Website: home-depot
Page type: payment
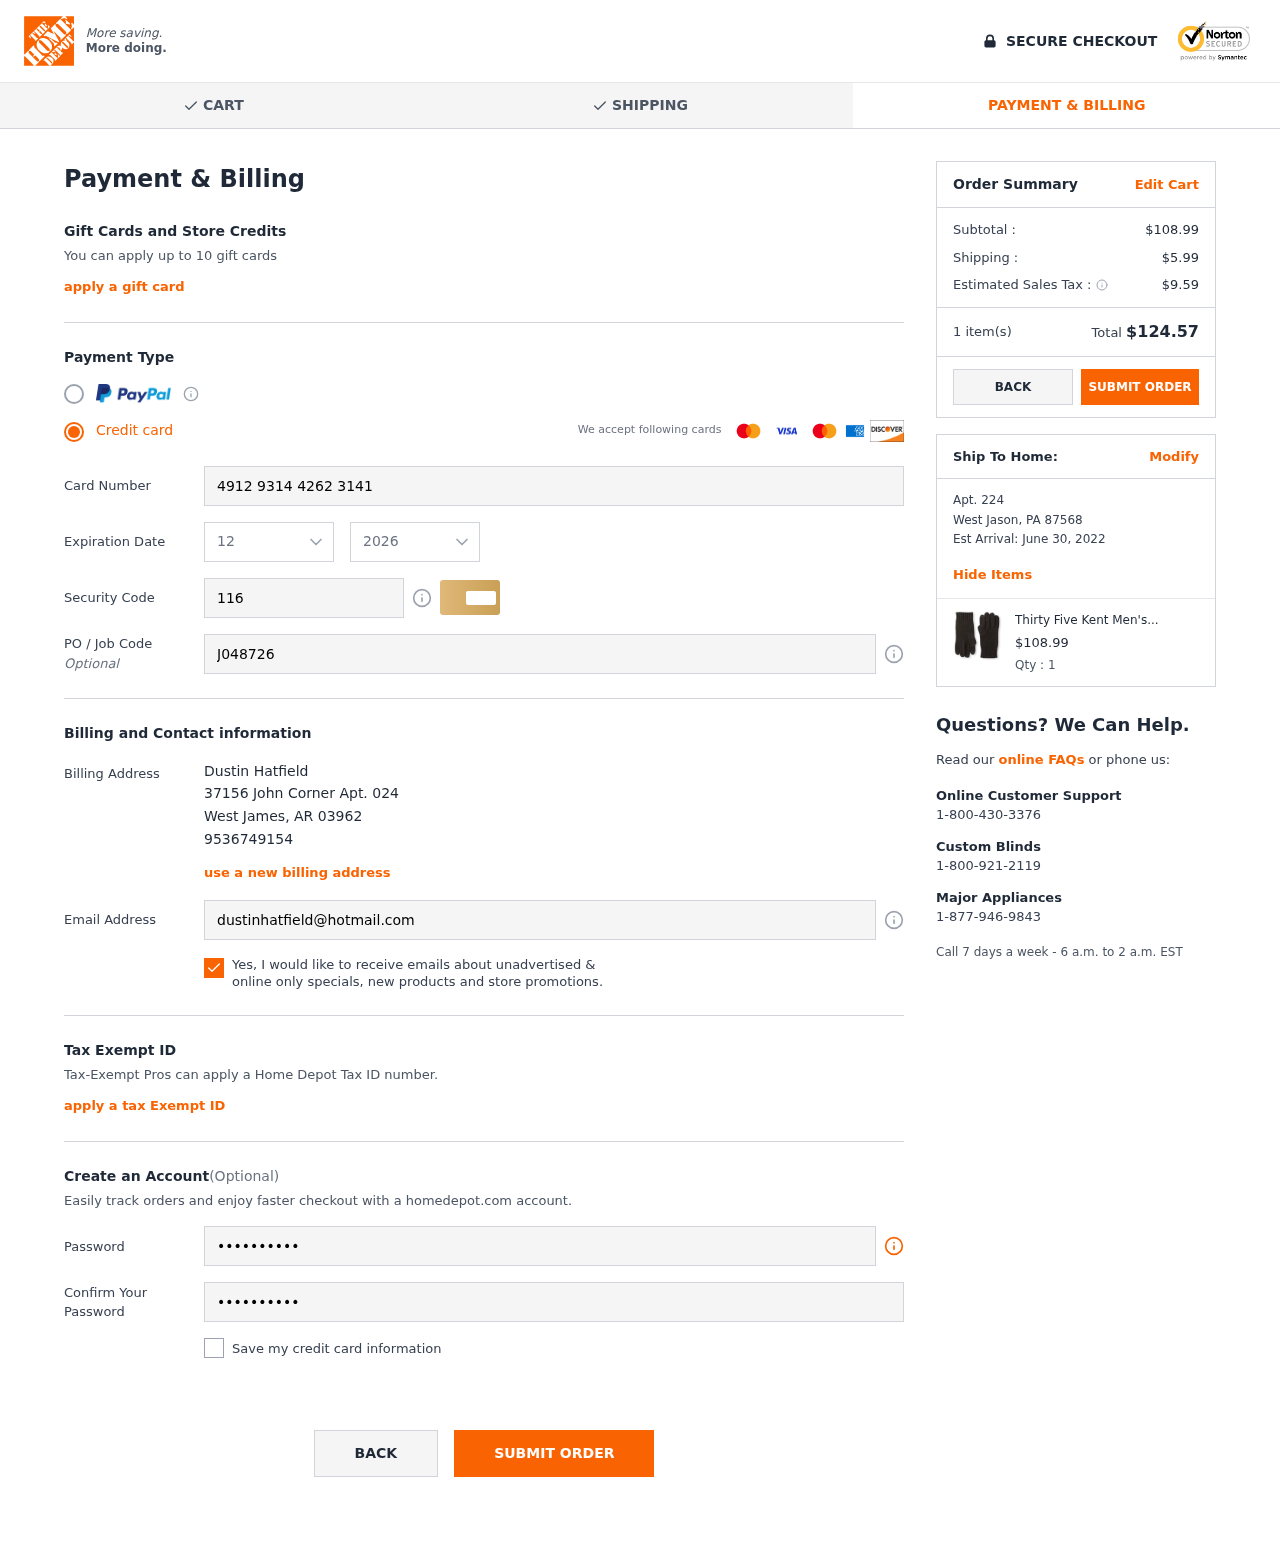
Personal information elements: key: PII_CARD_CVV
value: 116
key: PII_CARD_EXPIRY_MONTH
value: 12
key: PII_CARD_EXPIRY_YEAR
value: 26
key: PII_CARD_NUMBER
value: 4912 9314 4262 3141
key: PII_CITY
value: West James
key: PII_CITY2
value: West Jason
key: PII_EMAIL
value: dustinhatfield@hotmail.com
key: PII_FULLNAME
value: Dustin Hatfield
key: PII_JOB_CODE
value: J048726
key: PII_PHONE
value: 9536749154
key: PII_POSTCODE
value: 03962
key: PII_POSTCODE2
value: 87568
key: PII_STATE_ABBR
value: AR
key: PII_STATE_ABBR2
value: PA
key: PII_STREET
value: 37156 John Corner Apt. 024
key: PII_STREET2
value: Apt. 224
Product elements: key: PRODUCT1_NAME
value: Thirty Five Kent Men's Cashmere Solid Knit Touch Tech Gloves, Black
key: PRODUCT1_PRICE
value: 108.99
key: PRODUCT1_QUANTITY
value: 1
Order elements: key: ORDER_SUBTOTAL
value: $108.99
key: ORDER_SHIPPING_COST
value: $5.99
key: ORDER_TAX
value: $9.59
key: ORDER_NUM_ITEMS
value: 1 item(s)
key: ORDER_TOTAL
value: $124.57
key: ORDER_DELIVERY_DATE
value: June 30, 2022